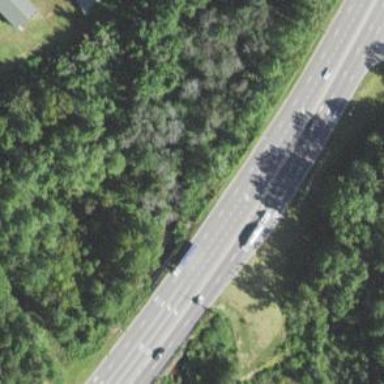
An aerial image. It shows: Trunk highway.